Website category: auto
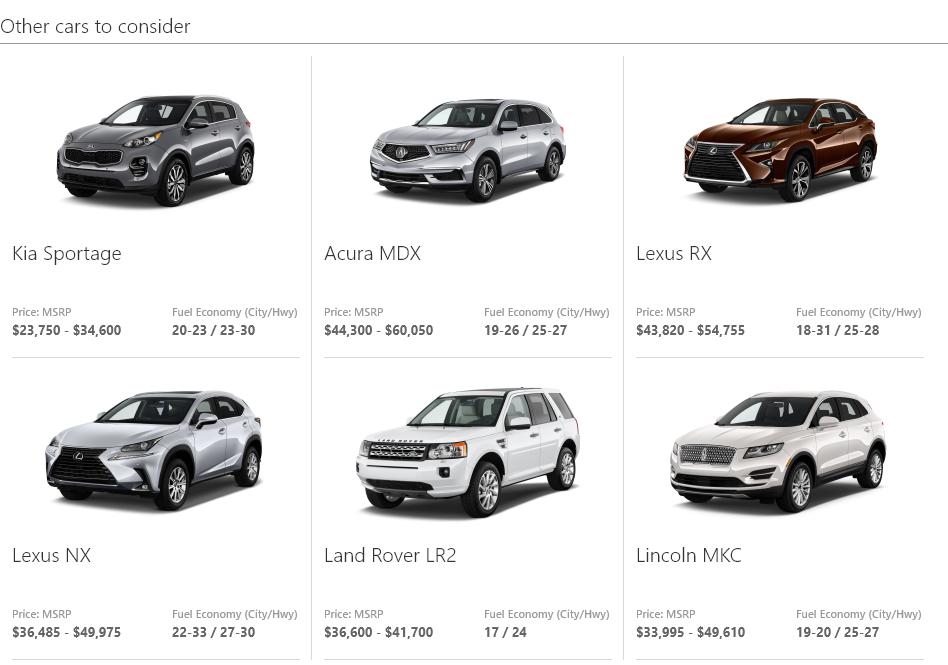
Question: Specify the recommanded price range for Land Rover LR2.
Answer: $36,600 - $41,700

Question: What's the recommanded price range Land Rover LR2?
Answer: $36,600 - $41,700

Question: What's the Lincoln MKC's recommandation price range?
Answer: $33,995 - $49,610

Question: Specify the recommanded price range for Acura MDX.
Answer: $44,300 - $60,050

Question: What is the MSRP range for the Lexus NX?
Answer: $36,485 - $49,975

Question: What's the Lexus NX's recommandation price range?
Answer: $36,485 - $49,975

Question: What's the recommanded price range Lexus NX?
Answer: $36,485 - $49,975

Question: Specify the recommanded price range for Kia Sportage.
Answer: $23,750 - $34,600

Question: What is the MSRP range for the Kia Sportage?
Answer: $23,750 - $34,600

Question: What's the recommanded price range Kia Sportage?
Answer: $23,750 - $34,600

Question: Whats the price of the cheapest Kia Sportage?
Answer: $23,750

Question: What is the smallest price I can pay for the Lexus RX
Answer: $43,820

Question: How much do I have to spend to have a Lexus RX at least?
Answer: $43,820

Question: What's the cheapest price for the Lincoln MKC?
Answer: $33,995

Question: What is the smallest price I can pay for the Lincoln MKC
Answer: $33,995

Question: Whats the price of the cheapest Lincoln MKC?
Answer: $33,995

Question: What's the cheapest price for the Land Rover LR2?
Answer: $36,600

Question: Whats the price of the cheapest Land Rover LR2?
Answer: $36,600

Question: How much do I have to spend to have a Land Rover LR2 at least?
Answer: $36,600

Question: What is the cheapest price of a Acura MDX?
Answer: $44,300

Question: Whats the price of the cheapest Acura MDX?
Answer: $44,300

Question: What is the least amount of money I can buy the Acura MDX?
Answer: $44,300

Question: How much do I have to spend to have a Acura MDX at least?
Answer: $44,300

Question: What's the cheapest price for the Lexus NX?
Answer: $36,485

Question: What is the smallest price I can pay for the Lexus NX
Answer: $36,485

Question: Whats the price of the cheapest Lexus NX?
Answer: $36,485

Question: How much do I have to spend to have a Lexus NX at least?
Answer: $36,485

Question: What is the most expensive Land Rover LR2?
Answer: $41,700

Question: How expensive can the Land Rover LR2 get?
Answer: $41,700

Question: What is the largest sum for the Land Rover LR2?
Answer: $41,700

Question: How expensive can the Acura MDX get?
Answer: $60,050

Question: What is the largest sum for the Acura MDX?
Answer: $60,050

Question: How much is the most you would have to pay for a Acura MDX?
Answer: $60,050

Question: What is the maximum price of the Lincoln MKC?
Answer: $49,610

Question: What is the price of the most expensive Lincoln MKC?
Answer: $49,610

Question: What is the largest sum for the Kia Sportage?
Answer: $34,600

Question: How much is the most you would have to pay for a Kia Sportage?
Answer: $34,600

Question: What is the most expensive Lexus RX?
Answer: $54,755

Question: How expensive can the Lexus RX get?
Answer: $54,755

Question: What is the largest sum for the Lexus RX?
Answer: $54,755

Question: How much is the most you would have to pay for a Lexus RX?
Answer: $54,755

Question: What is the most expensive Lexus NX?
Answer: $49,975

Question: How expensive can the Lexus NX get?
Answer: $49,975

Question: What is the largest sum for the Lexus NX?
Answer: $49,975

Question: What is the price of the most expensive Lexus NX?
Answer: $49,975

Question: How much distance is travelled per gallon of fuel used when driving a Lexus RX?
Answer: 18-31 / 25-28

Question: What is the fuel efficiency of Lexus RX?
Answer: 18-31 / 25-28

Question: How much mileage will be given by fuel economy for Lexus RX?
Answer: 18-31 / 25-28

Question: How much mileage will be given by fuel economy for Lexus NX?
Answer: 22-33 / 27-30

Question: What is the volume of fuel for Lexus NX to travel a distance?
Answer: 22-33 / 27-30

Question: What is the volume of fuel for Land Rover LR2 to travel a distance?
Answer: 17 / 24

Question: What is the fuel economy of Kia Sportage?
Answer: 20-23 / 23-30

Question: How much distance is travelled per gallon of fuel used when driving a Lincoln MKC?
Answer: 19-20 / 25-27

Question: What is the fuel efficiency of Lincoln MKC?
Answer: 19-20 / 25-27

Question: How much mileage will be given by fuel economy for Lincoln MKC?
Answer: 19-20 / 25-27

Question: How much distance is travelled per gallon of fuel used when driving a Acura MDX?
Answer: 19-26 / 25-27

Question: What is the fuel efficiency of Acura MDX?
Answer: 19-26 / 25-27

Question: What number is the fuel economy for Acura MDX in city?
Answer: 19-26

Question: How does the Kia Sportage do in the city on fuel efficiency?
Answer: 20-23

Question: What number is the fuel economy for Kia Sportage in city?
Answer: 20-23

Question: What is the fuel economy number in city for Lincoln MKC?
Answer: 19-20

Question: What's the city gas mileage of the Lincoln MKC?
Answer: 19-20

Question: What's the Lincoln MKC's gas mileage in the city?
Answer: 19-20

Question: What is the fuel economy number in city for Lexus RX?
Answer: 18-31